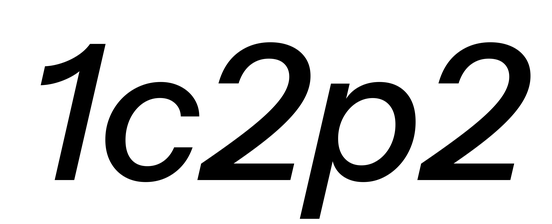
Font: InstrumentSans-Italic_Medium_Italic